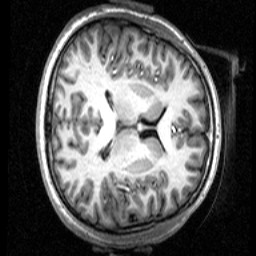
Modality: T1w
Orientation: axial
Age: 22
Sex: male